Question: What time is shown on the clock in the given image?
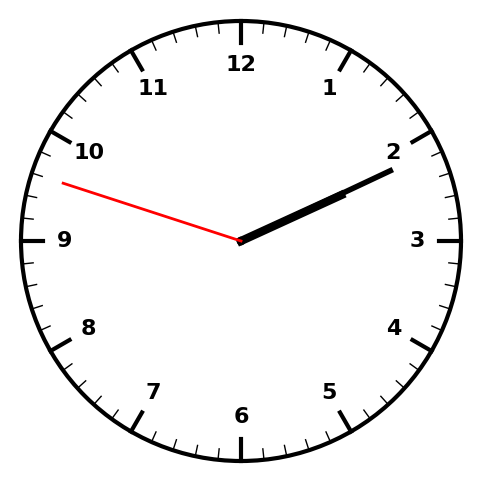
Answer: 02:10:48